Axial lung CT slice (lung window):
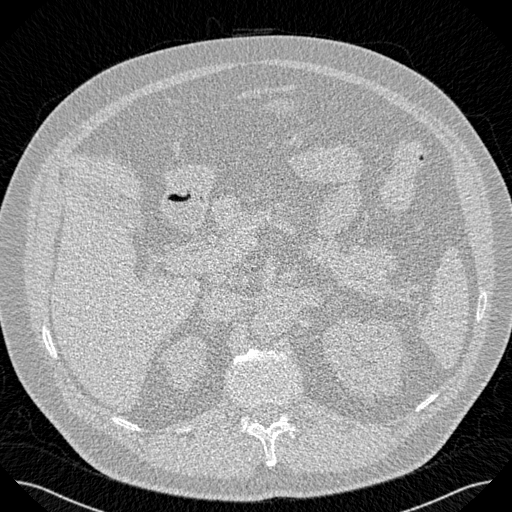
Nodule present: no